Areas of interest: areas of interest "Science and Technology Museum"
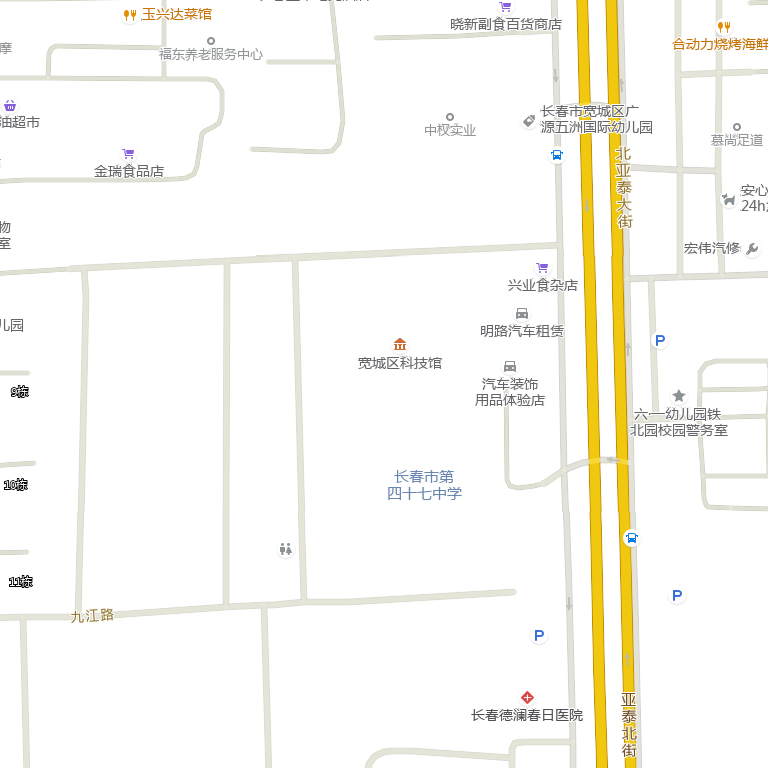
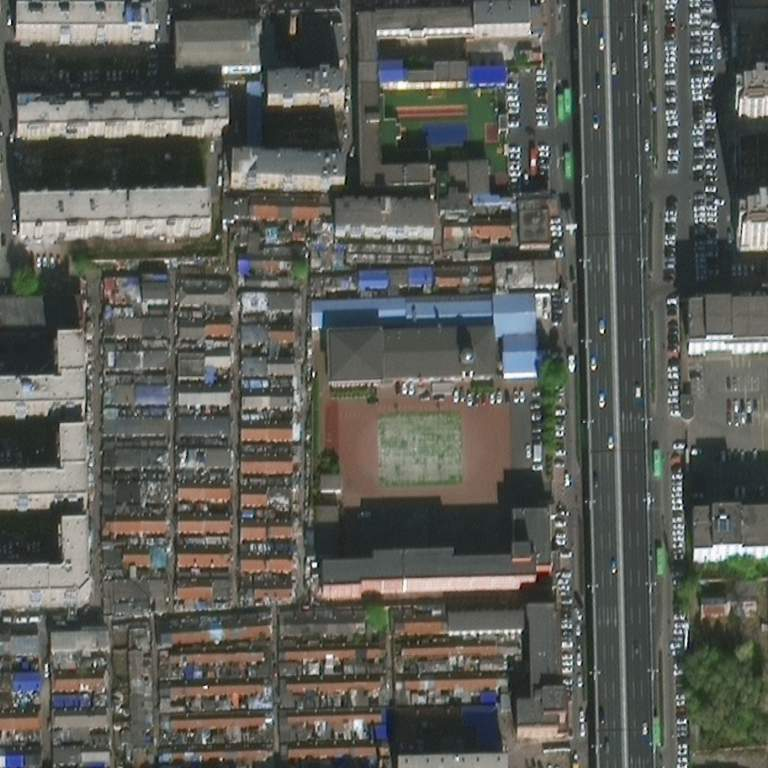